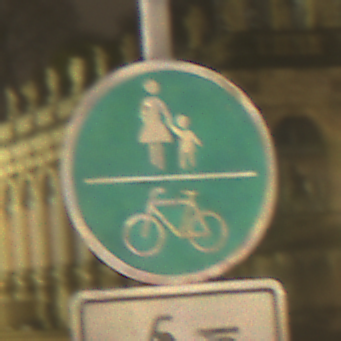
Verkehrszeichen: GemeinsamerGehUndRadweg
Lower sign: EinspurigeFahrzeugeFrei2
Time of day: Night
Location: Outdoor (Urban)
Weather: Overcast
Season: NotSpecified
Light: Artificial